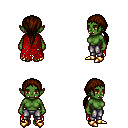
a pixel art fantasy rpg character, female body template, orc, green skin, red tattered cape, metal pants, brown ponytail hairstyle, gold boots, four views (front, back, left, right), 2x2 character sprite sheet, small pixel art, hard edges, no anti-aliasing